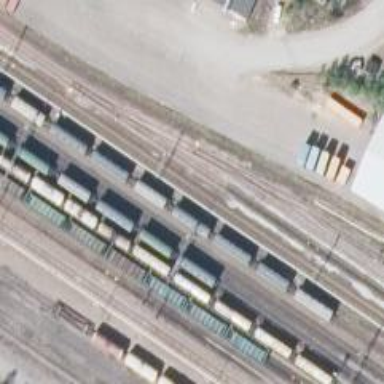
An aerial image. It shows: Railway signal.